Interaction volume radius: 5 \u00c5
Interaction volume height: 15 \u00c5
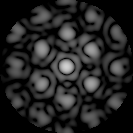
Disorder parameter: 0.3251